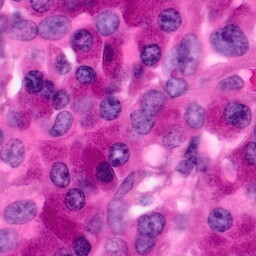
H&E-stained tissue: Pancreatic